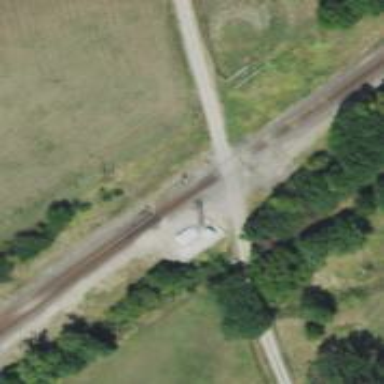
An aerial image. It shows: Railway spur junction.